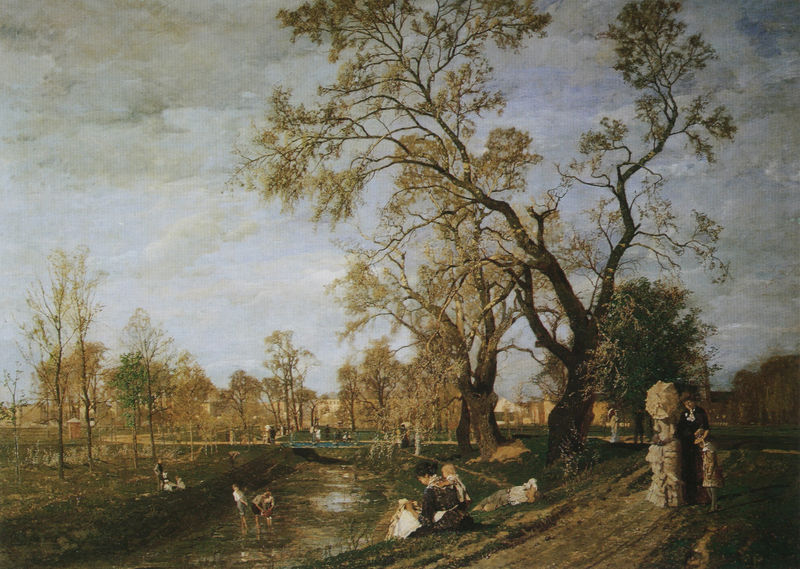
Titel: Frühling im Prater
Künstler: Tina Blau
Standort: Wien
Institution: Österreichische Galerie Belvedere
Schlagwörter: baum, blau, blätter, gemälde, himmel, mann, schatten, wasser, wolken, aquarell, baden, bäume, fluss, frauen, grün, kirchturm, landschaft, menschen, see, sitzen, stadt, ufer, äste, abend, braun, frau, grau, hut, kleid, kleider, licht, männer, straße, blüte, eis, gebäude, haus, hund, park, rasen, schirm, sonnenschirm, tier, weg, wiese, wolke, malerei, dienerin, falten, mensch, stehen, holland, öl, ast, bach, natur, spiegelung, brücke, kanal, sonne, realismus, sitzend, eltern, familie, kind, paar, blatt, arbeit, genre, kinder, weiher, garten, ruhig, wellen, ruhe, liegen, nachmittag, trocken, kahl, herbst, ausflug, pause, rast, spazieren, romantik, querformat, spielen, freizeit, lciht, liegend, frühling, plantschen, waschen, münchen, spaziergang, amme, jungs, waten, sonntag, kurve, lanschaft, isar, flämisch, himel, spaziergänger, ausruhen, englischer garten, fischen, paare, friedlich, früher, kindermädchen, schlittschuh, april, englsicher garten, romanitk, soielen, wintwr, landtschaft, kindere